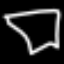
Label: square